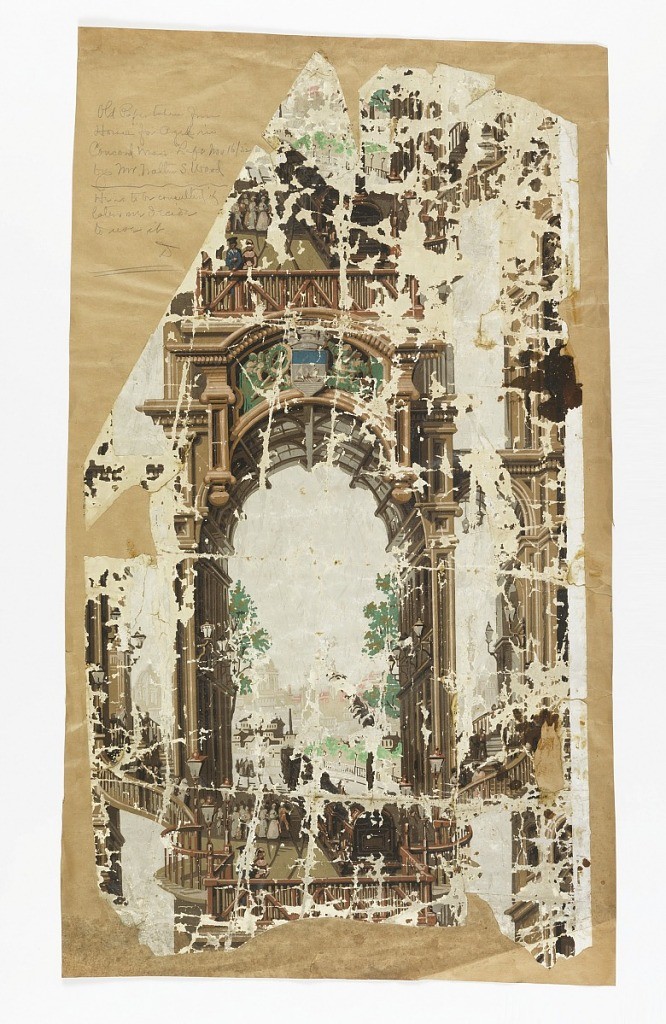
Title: Sidewall - fragment
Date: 1835–45
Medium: Block-printed on machine-made paper
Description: Tall arch flanked by stairs within smaller arches. Train and pedestrians within larger arch. Printed on satin ground. Mounted on brown paper.